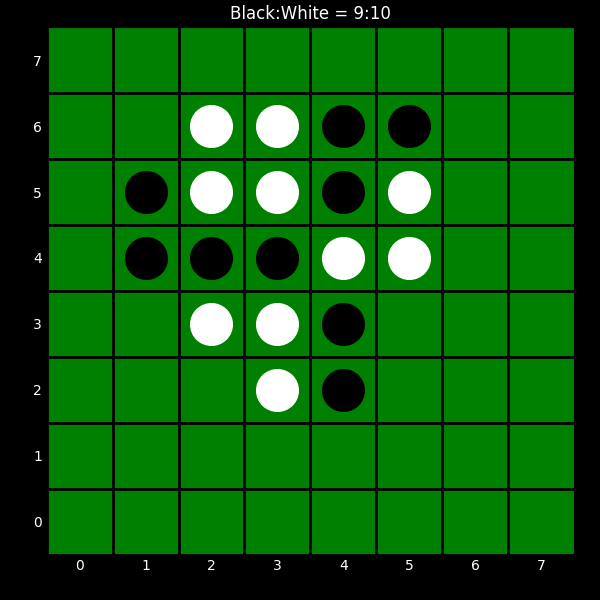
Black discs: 9
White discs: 10